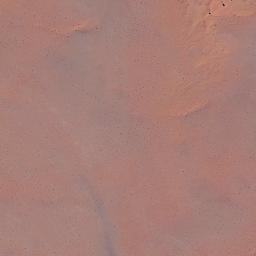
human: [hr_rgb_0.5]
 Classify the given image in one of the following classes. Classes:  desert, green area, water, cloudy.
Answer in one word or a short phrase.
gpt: desert